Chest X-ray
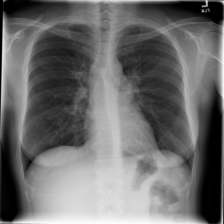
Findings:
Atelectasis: negative
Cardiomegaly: negative
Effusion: negative
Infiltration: negative
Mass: negative
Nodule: negative
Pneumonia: negative
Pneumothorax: negative
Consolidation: negative
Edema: negative
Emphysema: negative
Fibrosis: negative
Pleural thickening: negative
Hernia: negative